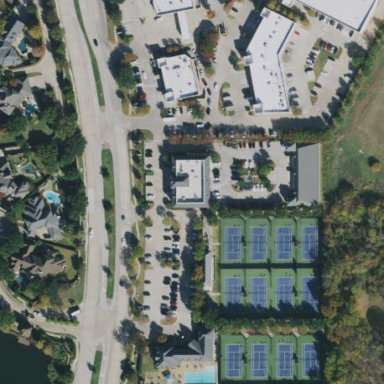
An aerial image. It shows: Sports centre with focus on tennis.